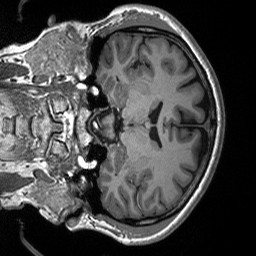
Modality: T1w
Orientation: coronal
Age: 38
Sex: female
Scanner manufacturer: siemens
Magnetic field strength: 3 T
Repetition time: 2.53 s
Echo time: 0.00219 s